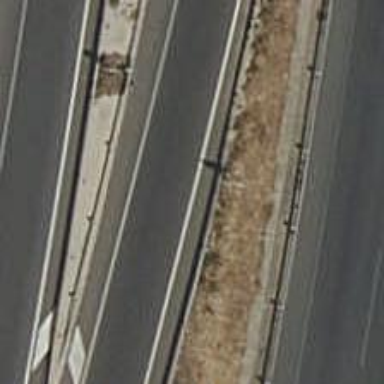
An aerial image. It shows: Motorway link.